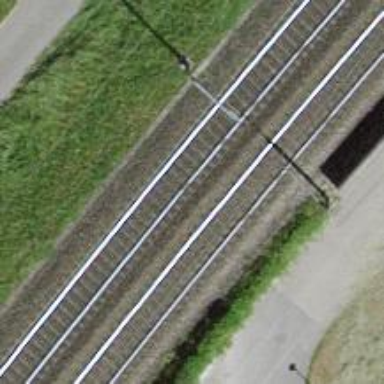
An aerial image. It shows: Single railway track with electrification through contact line.